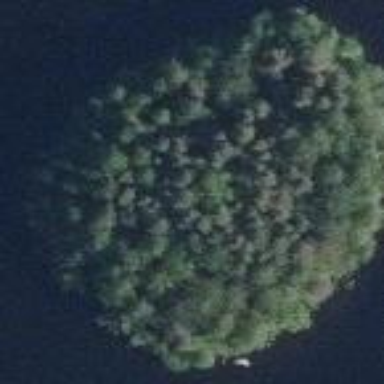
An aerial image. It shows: Image showing island.